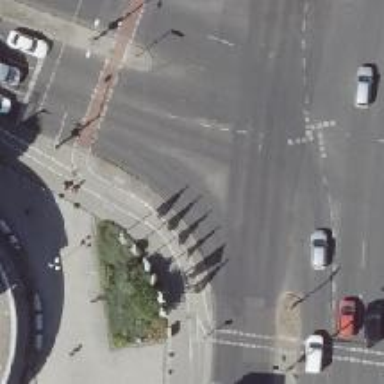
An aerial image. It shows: Cycleway with separate sidewalk.